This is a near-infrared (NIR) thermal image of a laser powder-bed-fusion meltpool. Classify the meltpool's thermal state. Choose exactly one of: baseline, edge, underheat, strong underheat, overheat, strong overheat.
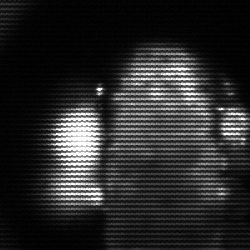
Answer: strong underheat